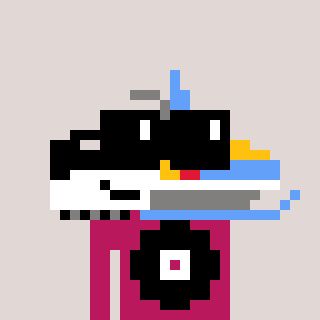
a pixel art character with square black sunglasses, a snowmobile-shaped head and a darkpink-colored body on a warm background